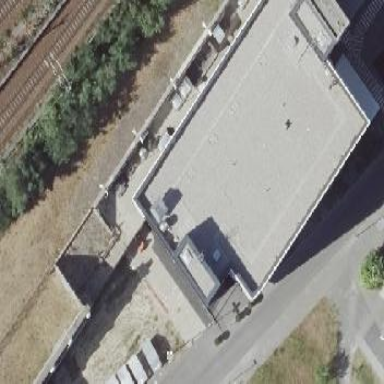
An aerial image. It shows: Commercial building with flat roof.